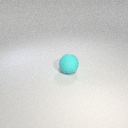
large cyan rubber sphere